Question: I have a gap between the content of my website and the bottom of the window that I've been trying to remove for a few days and have not found a solution to. Please see <URL> or the image below.

From what I've tried, the '<body>' has no margin or padding, the '<div id="page-wrapper">' has no bottom margin, and no divs nested in the footer have any bottom margins that should affect it. Using Firebug, it seems like the actual '<html>' is pulled up from where the window.
This is a custom theme based on the Bartik default theme of Drupal 7, but I think this is a CSS issue. I am, however, beginning to wonder if this is a doctype issue, but everything seems to be validating fine.
Thank you for your help and please let me know if this requires more information.
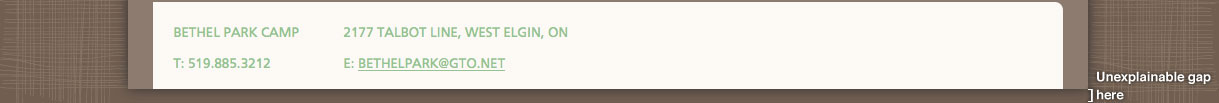
Answer: - '#page-wrapper''overflow: hidden'- '#page-wrapper''box-shadow'
I did manage to add back in the shadow while prevent the gap from re-emerging.
It went like this:
- 'overflow: hidden''#page'- 'width''margin''#page-wrapper''#page'- 'box-shadow''#page'- 'background''#page-wrapper''background'